Question: I need to extract the information from <URL>. The data include the fields and the table shown in the picture.

I read some example code to extract the data from website using VBA in Excel, like this one for example <URL>. I understand some but I cannot find how to adapt into my problem.
There are some comments I found that I will need to know some HTML to do it - but I have no clue how.
I tried to look into the code of the page then I found the information hidden but still hard to have some thoughts about extracting these fields.
'''
<span class="te-search-gallery-family">2.5mm Signal Double Lock Connector</span>
<span class="te-search-gallery-desc">2.5 SIGNAL D/LOCK PLUG HSG 11P</span>
'''
and
'''
<th class="first-cell"> Product Type</th>
<th> Connector Type</th>
<th> Connector Style</th>
<th> Product Line</th>
<th> Centerline</th>
<th> Application Use</th>
<th> Applies To</th>
<th> Wire/Cable Type</th>
<th> Contact Type</th>
<th class="last-cell"> Number of Positions</th>
</tr>
</thead>
<tbody>
<tr>
<td class="first-cell"> Connector</td>
<td> Housing</td>
<td> Plug</td>
<td> 2.5mm Signal Double Lock</td>
<td> 2.50 mm [0.098 in]</td>
<td> Wire-to-Wire</td>
<td> Wire/Cable</td>
<td> Discrete Wire</td>
<td> Socket</td>
<td class="last-cell"> 11</td>
</tr>
'''
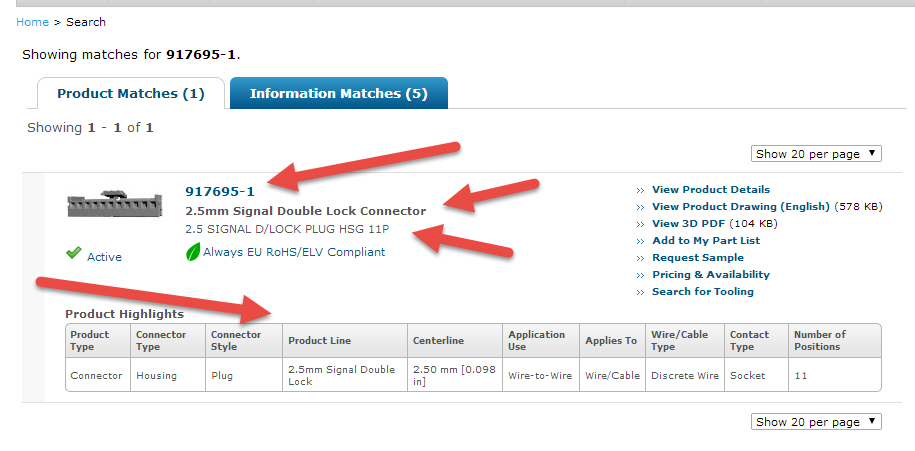
Answer: Take a look at the code below - tested successfully on my end. It prints all the inforations you are looking for to the debug window - just adapt the code to stick them wherever in your spreadsheet.
You also need to tick references to both
- -
for the code to work
Also, this code should work fine anytime the page returns one single product - but there should be some extra work to be done in the instances where more products are returned
Sub xhrsub()
'''
Dim xhr As MSXML2.XMLHTTP60
Dim doc As MSHTML.HTMLDocument
Dim results As MSHTML.HTMLDivElement
Dim Family As String
Dim desc As String
Dim elt As MSHTML.HTMLTableCell
Dim imgs As MSHTML.IHTMLElementCollection
Dim img As MSHTML.HTMLImg
Set xhr = New MSXML2.XMLHTTP60
With xhr
.Open "GET", "http://www.te.com/catalog/products/en?q=917695-1", False
.send
If .ReadyState = 4 And .Status = 200 Then
Set doc = New MSHTML.HTMLDocument
doc.body.innerHTML = .responseText
End If
End With
With doc
Family = .getElementsByClassName("te-search-gallery-family").Item(0).innerText
desc = .getElementsByClassName("te-search-gallery-desc").Item(0).innerText
Set results = .getElementById("te-search-gallery")
End With
Debug.Print Family
Debug.Print desc
Debug.Print vbNewLine
With results.getElementsByTagName("table").Item(0)
For Each elt In .getElementsByTagName("th")
Debug.Print elt.innerText
Next elt
Debug.Print vbNewLine
For Each elt In .getElementsByTagName("td")
Debug.Print elt.innerText
Next elt
End With
Set imgs = doc.getElementsByTagName("img")
For Each img In imgs
If InStr(img.getAttribute("alt"), "Click here for product details") <> 0 Then
myurl = img.getAttribute("src")
End If
Next img
Debug.Print myurl
End Sub
'''